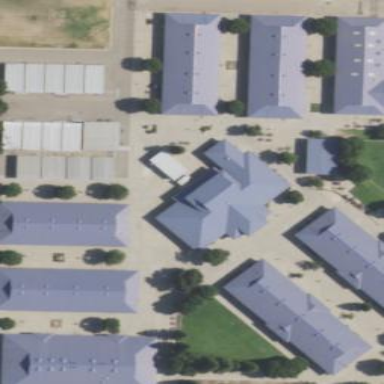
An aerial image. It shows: School building.